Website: apple
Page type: customer-info-address
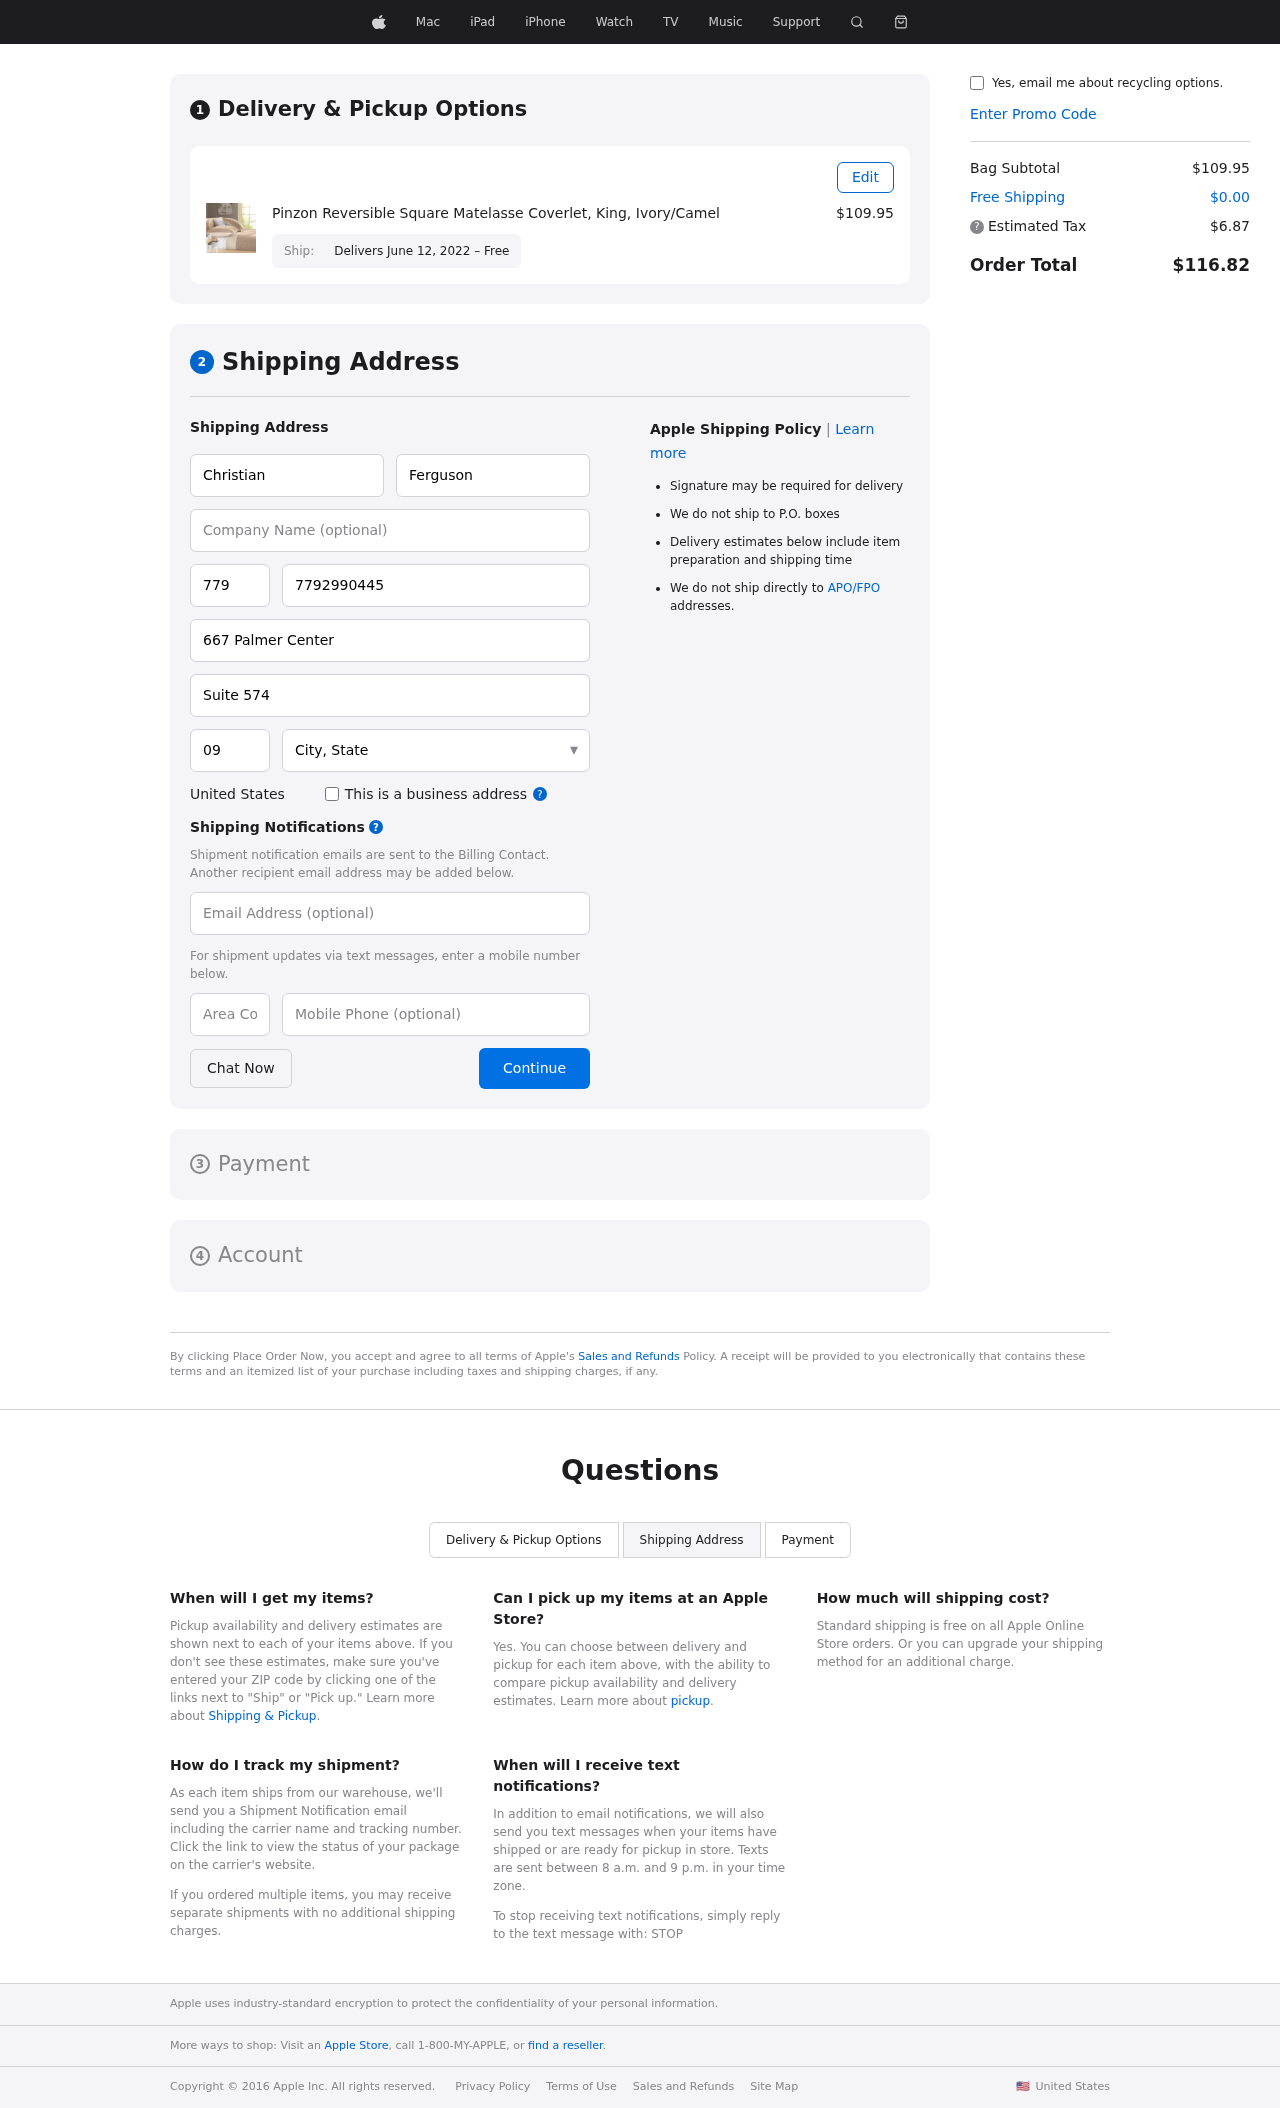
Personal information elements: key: PII_CITY_STATE
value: Lake Jeanbury, WA
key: PII_COUNTRY
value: United States
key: PII_EMAIL
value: cferguson@yahoo.com
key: PII_FIRSTNAME
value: Christian
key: PII_LASTNAME
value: Ferguson
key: PII_PHONE
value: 7792990445
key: PII_PHONE_AREA
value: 779
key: PII_POSTCODE
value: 09944
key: PII_STREET
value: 667 Palmer Center
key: PII_STREET2
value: Suite 574
Product elements: key: PRODUCT1_NAME
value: Pinzon Reversible Square Matelasse Coverlet, King, Ivory/Camel
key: PRODUCT1_PRICE
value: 109.95
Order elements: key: ORDER_DELIVERY_DATE
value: Delivers June 12, 2022 – Free
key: ORDER_SUBTOTAL
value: $109.95
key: ORDER_SHIPPING_COST
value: $0.00
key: ORDER_TAX
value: $6.87
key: ORDER_TOTAL
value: $116.82